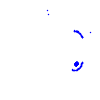
Particle: electron